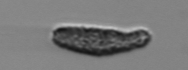
Label: Pseudochattonella_farcimen